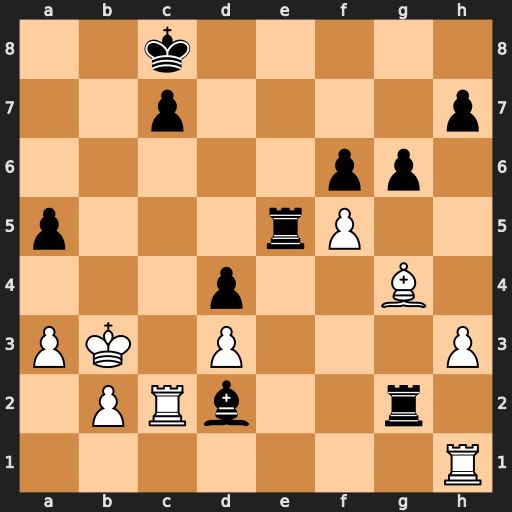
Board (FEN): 2k5/2p4p/5pp1/p3rP2/3p2B1/PK1P3P/1PRb2r1/7R
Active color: w
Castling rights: -
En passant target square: -
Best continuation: fxg6+ Rxg4 hxg4